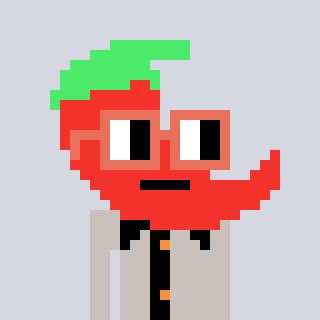
a pixel art character with square orange glasses, a chilli-shaped head and a foggrey-colored body on a cool background